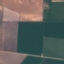
Land use / land cover class: AnnualCrop